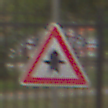
Verkehrszeichen: Vorfahrt
Umgebung: Outdoor, Urban
Tageszeit: MorningAfternoon
Wetter: Overcast
Licht: Natural
Jahreszeit: NotSpecified
Kontrast: LowContrast